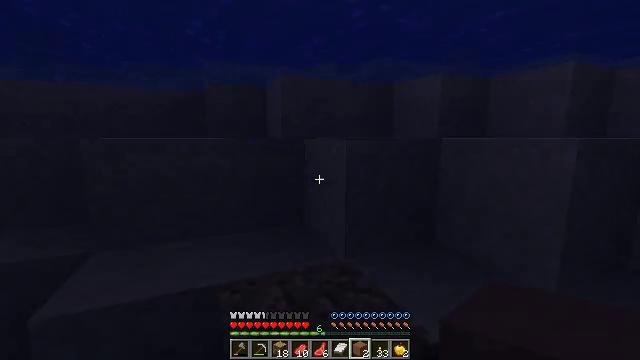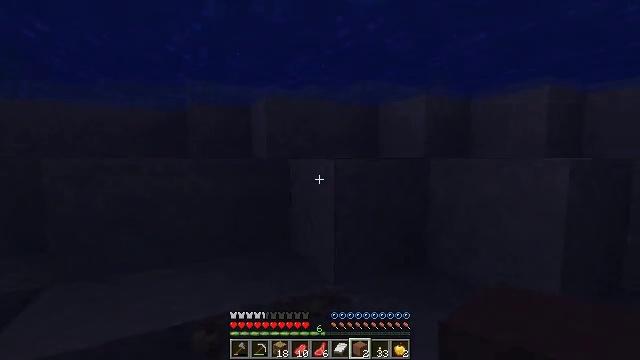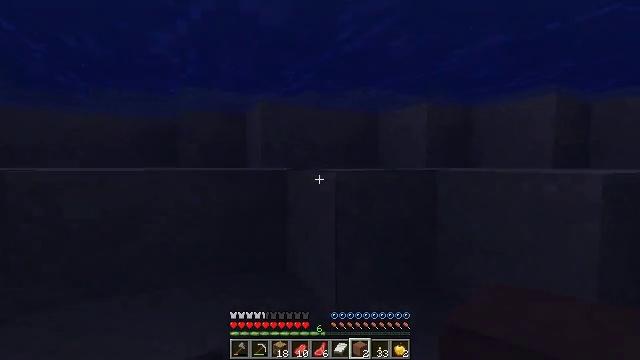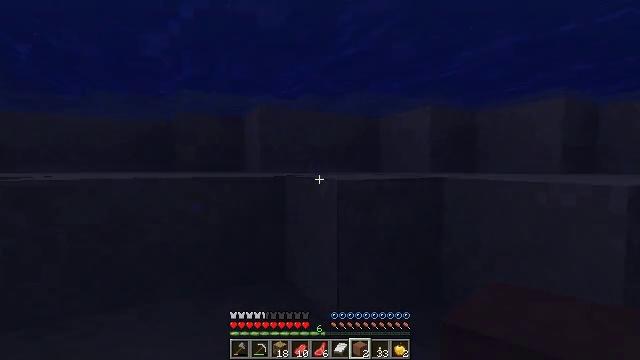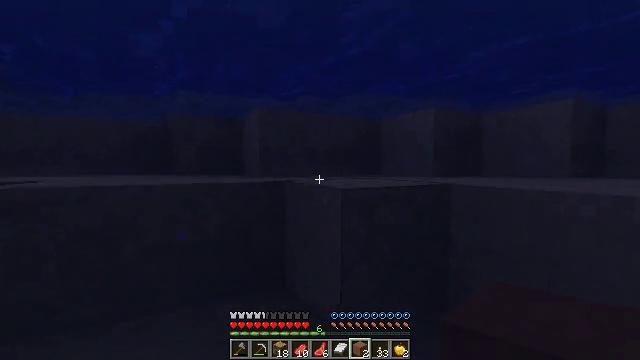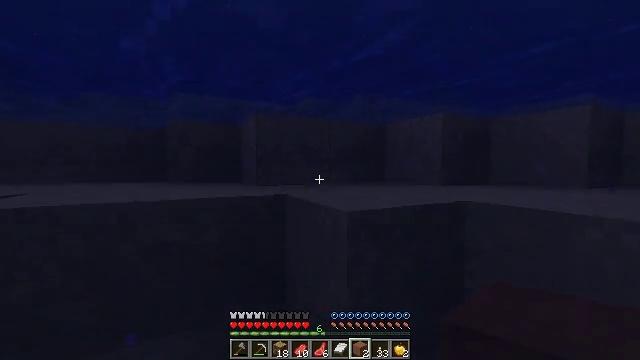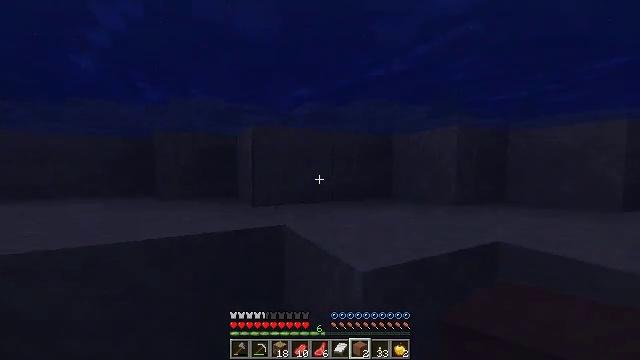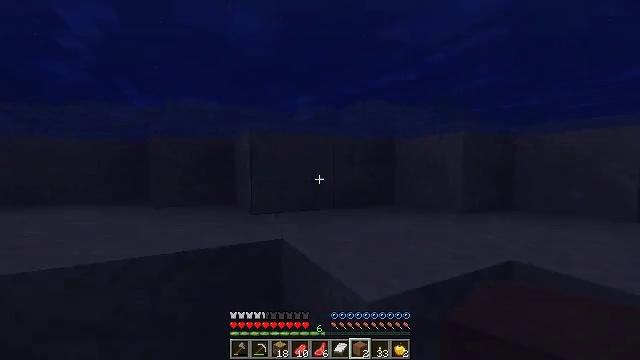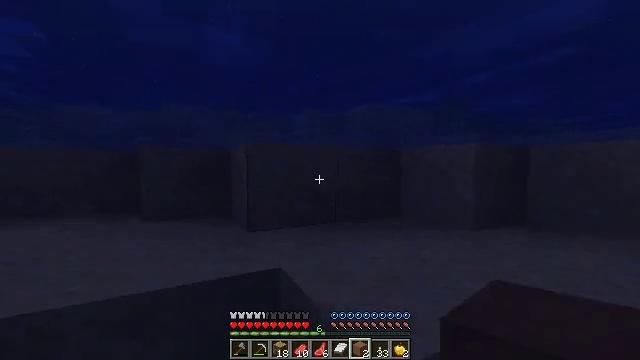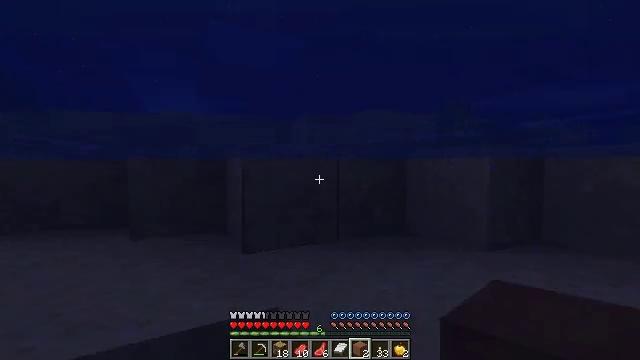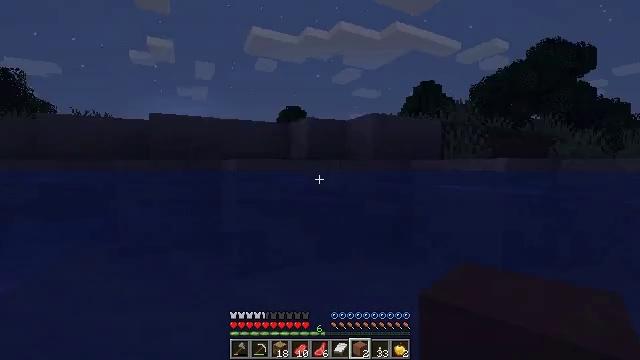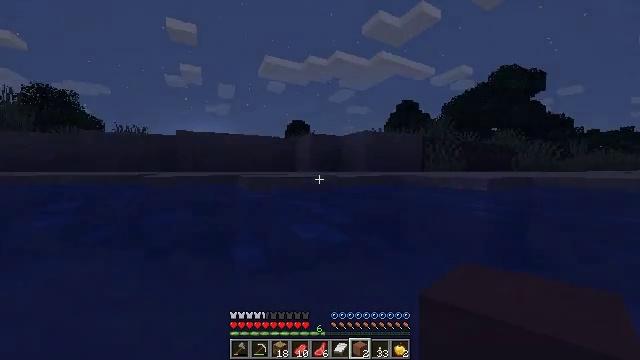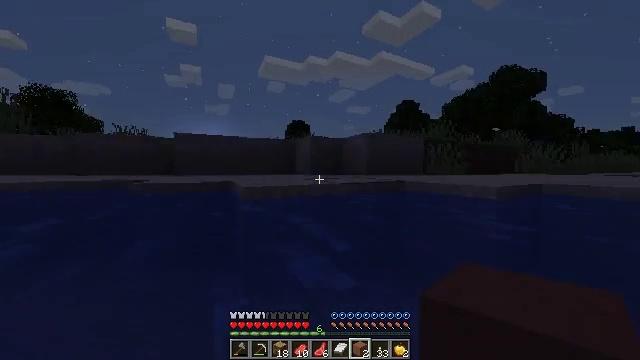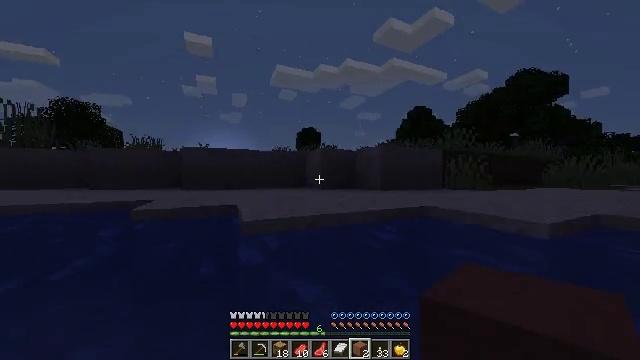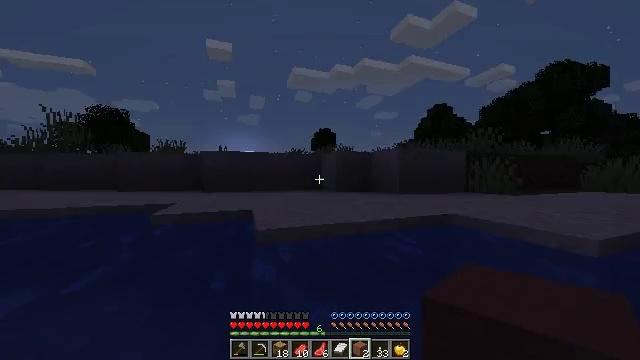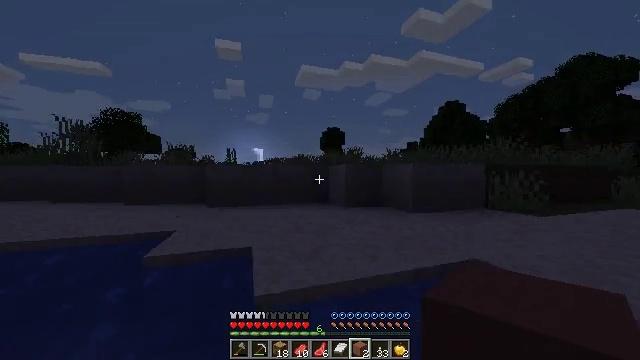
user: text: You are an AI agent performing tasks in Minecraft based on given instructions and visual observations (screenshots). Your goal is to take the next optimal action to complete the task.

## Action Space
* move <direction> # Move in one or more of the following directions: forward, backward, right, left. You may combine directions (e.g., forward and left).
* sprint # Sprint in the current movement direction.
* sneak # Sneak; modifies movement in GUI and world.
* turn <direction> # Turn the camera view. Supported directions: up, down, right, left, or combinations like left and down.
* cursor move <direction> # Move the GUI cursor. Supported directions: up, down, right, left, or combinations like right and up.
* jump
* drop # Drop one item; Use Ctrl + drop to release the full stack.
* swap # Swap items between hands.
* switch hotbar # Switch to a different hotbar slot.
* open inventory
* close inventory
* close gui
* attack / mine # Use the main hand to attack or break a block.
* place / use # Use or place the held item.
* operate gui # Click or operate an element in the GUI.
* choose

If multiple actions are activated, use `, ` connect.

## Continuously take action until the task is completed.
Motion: motion action
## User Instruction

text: Drop some sweet berries.
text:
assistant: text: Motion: move forward, sprint, turn right and up, jump
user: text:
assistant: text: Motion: move forward, sprint, turn up, jump
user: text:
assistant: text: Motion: move forward, sprint, jump
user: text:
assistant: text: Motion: move forward, sprint, jump
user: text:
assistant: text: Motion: move forward, sprint, jump
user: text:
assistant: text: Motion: move forward, sprint, jump
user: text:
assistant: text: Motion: move forward, sprint, jump
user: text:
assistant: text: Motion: move forward, sprint, jump
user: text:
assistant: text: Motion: move forward, sprint, jump
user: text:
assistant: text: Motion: move forward, sprint, jump
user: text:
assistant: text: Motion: move forward, sprint, jump
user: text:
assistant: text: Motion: move forward, sprint, jump
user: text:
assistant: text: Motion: move forward, sprint, turn left and up, jump
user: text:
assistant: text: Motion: move forward, sprint, turn left, jump
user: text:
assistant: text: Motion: move forward, sprint, turn left, jump
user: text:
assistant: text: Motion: move forward, sprint, turn left and down, jump
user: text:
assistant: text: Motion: move forward, sprint, turn left, jump
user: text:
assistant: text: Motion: move forward, sprint, turn left, jump
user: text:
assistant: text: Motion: move forward, sprint, turn left, jump
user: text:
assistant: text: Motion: move forward, sprint, jump
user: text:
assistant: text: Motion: move forward, sprint, jump
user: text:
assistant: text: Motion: move forward, sprint, jump
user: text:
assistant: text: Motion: move forward, sprint, jump
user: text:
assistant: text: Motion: move forward, sprint, turn left, jump
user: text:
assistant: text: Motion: move forward, sprint, turn left, jump
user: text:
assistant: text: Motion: move forward, sprint, turn left, jump
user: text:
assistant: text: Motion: move forward, sprint, jump
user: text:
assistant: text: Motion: move forward, sprint, jump
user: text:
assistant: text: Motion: move forward, sprint, jump
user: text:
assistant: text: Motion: move forward, sprint, jump